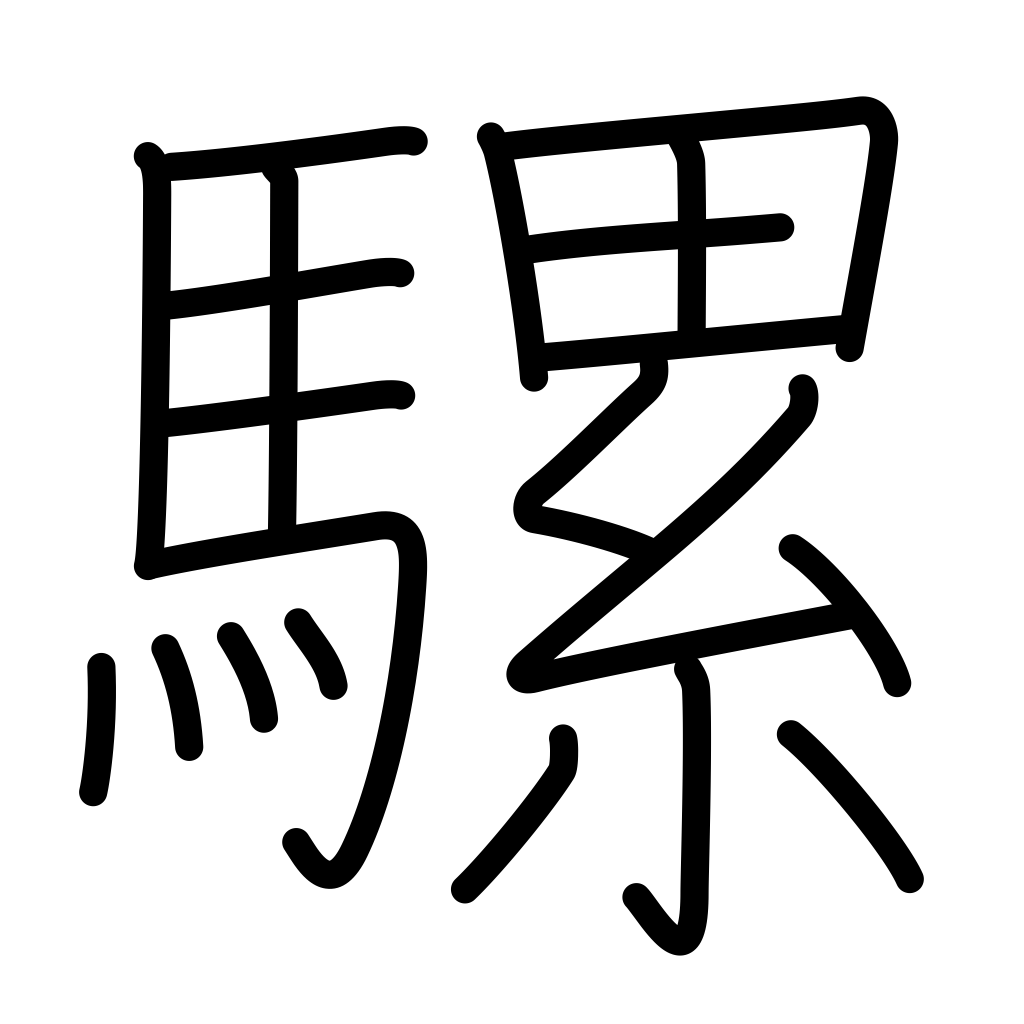
Meaning: mule